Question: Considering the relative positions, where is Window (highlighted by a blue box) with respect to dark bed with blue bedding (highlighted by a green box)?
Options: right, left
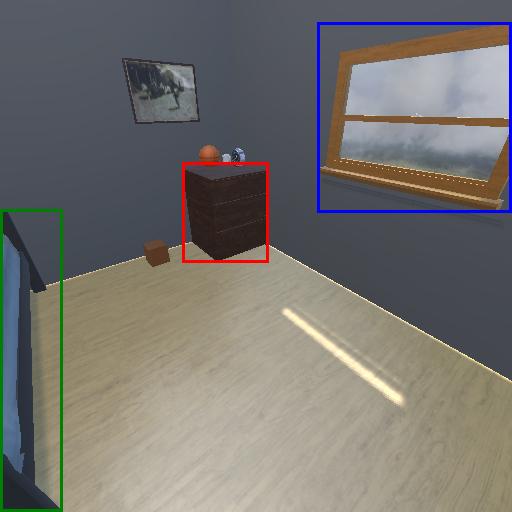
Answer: right